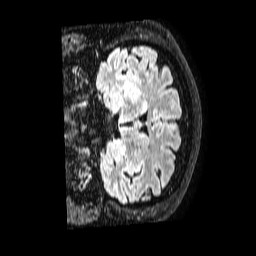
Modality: FLAIR
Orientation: coronal
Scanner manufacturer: philips
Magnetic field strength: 1.5 T
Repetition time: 4.8 s
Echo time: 0.3 s